Question: I'm wondering what it is - I particularly like how they render the lowercase "l" and crossed zero - imho, they look better than Consolas / Inconsolata.
I've tried both googling for it as well as looking for it in Start > Control Panel > Fonts to no avail.
If Stackoverflow isn't the right place to ask this kind of question - please direct me to a more appropriate stack/forum and I'll move it there.
Screenshot:

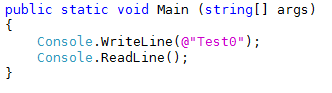
Answer: The font looks a lot like DejaVu Sans Mono:
<URL>
They in particular have the 0 and l marked like you suggest. There is an Ubuntu font which does the same and which has the ubuntu-specific 'u' character.
As for Inconsolata, it is a magnificent font, but it does require high PPI in order to work well. More than what most screens provide. You need at least 200 for it to look good.